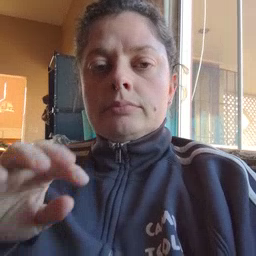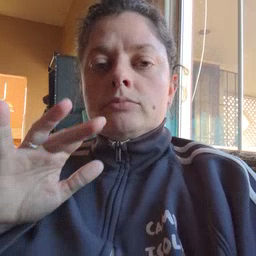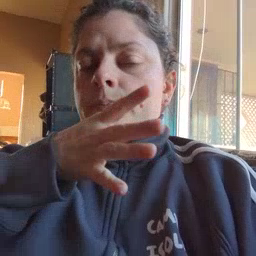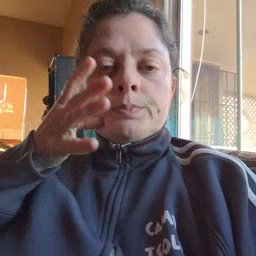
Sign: farm